Question: I'm writing a small GUI in python3/tkinter. What I want to do is generate a window with a table of data (like a spreadsheet) and have the table be scrollable both horizontally and vertically. Right now I'm just trying to display data, so I'm using a grid of Labels. The data display works fine but I can't get the scroll bars to act correctly. Here is the relevant part of my code; the class that this is in inherits from tk.Toplevel
'''
frame = self.frame = tk.Frame(self)
self.frame.grid(row=1, columnspan=2, padx=2, pady=2, sticky=tk.N+tk.E+tk.S+tk.W)
self.text_area = tk.Canvas(self.frame, background="black", width=400, height=500, scrollregion=(0,0,1200,800))
self.hscroll = tk.Scrollbar(self.frame, orient=tk.HORIZONTAL, command=self.text_area.xview)
self.vscroll = tk.Scrollbar(self.frame, orient=tk.VERTICAL, command=self.text_area.yview)
self.text_area['xscrollcommand'] = self.hscroll.set
self.text_area['yscrollcommand'] = self.vscroll.set
self.text_area.grid(row=0, column=0, sticky=tk.N+tk.S+tk.E+tk.W)
self.hscroll.grid(row=1, column=0, sticky=tk.E+tk.W)
self.vscroll.grid(row=0, column=1, sticky=tk.N+tk.S)
self._widgets = []
for row in range(rows):
current_row = []
for column in range(columns):
label = tk.Label(self.text_area, text="",
borderwidth=0, width=width)
label.grid(row=row, column=column, sticky="nsew", padx=1, pady=1)
current_row.append(label)
self._widgets.append(current_row)
'''
The table displays OK and the scrollbars appear but are not functional:

Any ideas?
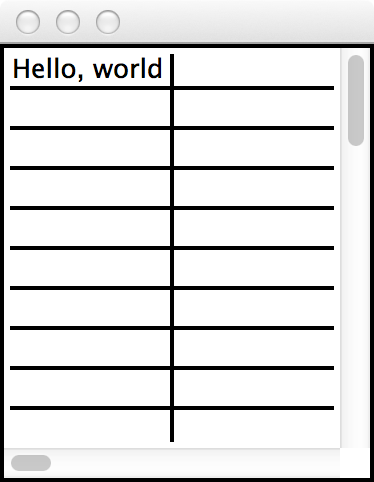
Answer: You have a couple of problems. First, you can't use 'grid' to place labels in the canvas and expect them to scroll. When you scroll a canvas, only the widgets added with 'create_window' will scroll. However, you can use grid to put the labels in a frame, and then use 'create_window' to add the frame to the canvas. There are several examples of that technique on this site.
Second, you need to tell the canvas how much of the data in the canvas should be scrollable. You use this by setting the 'scrollregion' attribute of the canvas. There is a method, 'bbox' which can give you a bounding box of all of the data in the canvas. Usually it's used like this:
'''
canvas.configure(scrollregion=canvas.bbox("all"))
'''